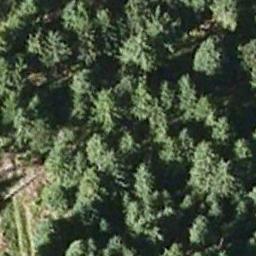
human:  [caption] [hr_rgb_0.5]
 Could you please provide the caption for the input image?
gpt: The forest is next to the bare land .

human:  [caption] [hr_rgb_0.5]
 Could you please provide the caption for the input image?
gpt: Many green trees are in a forest .

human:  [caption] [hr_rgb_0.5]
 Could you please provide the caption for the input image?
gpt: This is a dense forest .

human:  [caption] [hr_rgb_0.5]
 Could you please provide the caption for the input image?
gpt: The forest has a lot of randomly arranged green trees and a clearing is also in the forest .

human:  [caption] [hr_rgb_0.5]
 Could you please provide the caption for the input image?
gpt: A forest with many green trees .